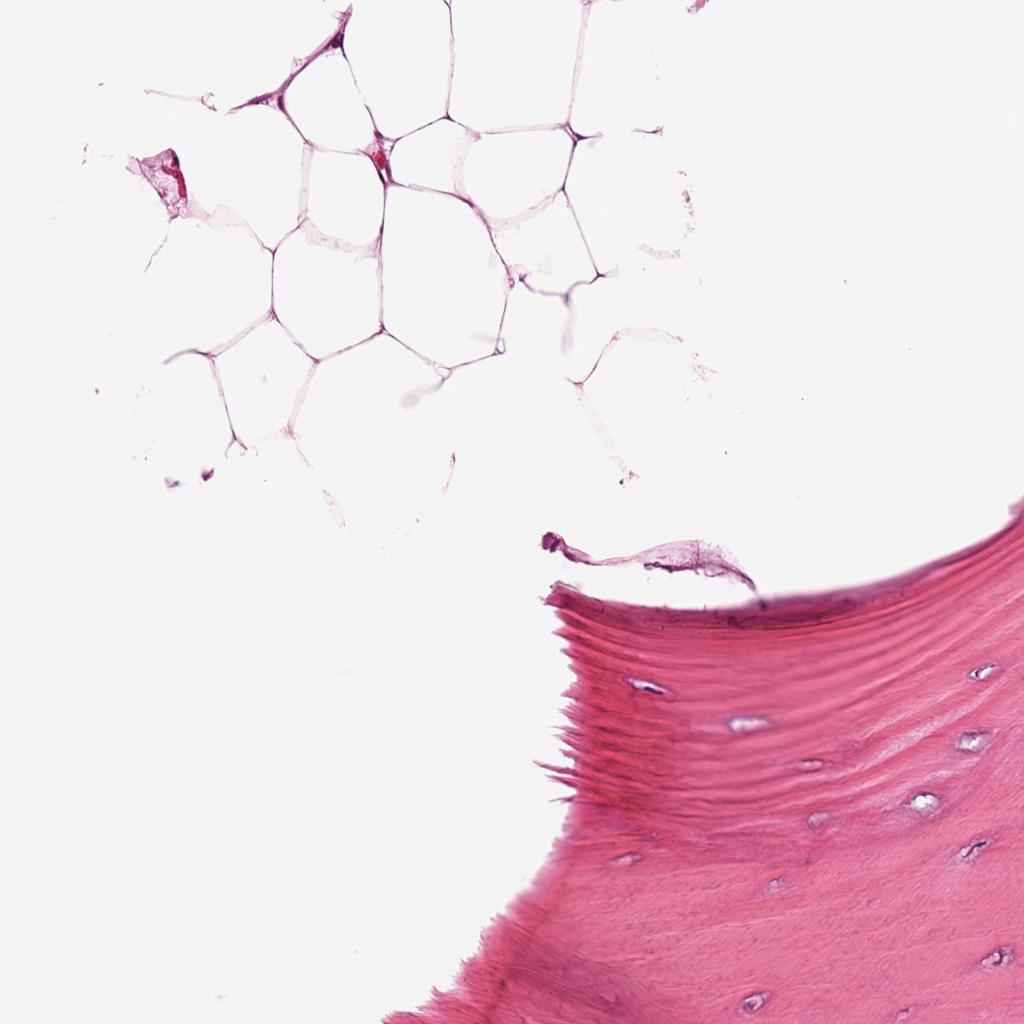
Label: Non-Tumor